Field crop: maize
Growth stage: 2
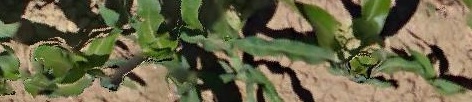
Species: maize